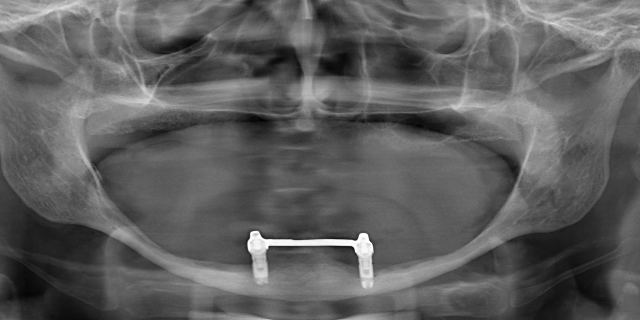
adult